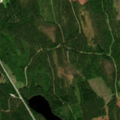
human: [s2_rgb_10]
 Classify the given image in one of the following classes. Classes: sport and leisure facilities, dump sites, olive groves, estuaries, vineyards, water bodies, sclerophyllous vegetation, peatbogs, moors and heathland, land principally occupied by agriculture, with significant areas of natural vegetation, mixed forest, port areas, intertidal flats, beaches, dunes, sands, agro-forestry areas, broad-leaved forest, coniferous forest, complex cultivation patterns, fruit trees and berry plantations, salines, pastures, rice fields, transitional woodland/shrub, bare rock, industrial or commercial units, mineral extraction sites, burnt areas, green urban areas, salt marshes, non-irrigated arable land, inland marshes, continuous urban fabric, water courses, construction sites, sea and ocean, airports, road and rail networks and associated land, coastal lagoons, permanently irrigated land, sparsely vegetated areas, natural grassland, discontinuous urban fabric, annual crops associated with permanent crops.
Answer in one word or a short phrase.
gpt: coniferous forest, mixed forest, water bodies